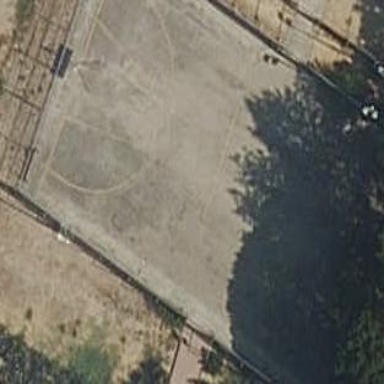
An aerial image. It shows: Basketball court on pitch.